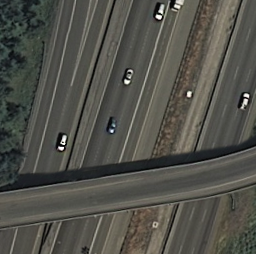
Label: overpass